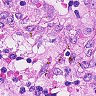
Metastatic tissue present: no